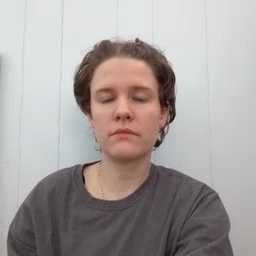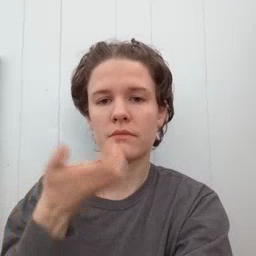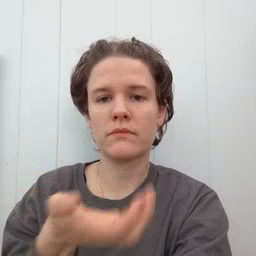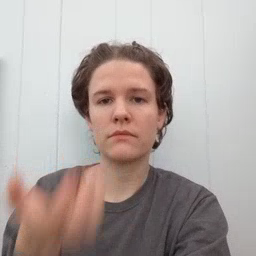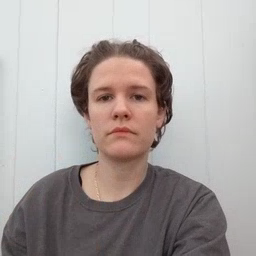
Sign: cereal